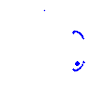
Particle: kaon